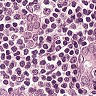
Metastatic tissue present: yes